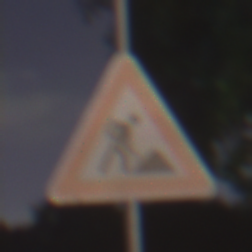
Verkehrszeichen: Arbeitsstelle
Umgebung: Outdoor, Suburban
Tageszeit: Night
Wetter: PartlyCloudy
Licht: Artificial
Jahreszeit: NotSpecified
Kontrast: HighContrast